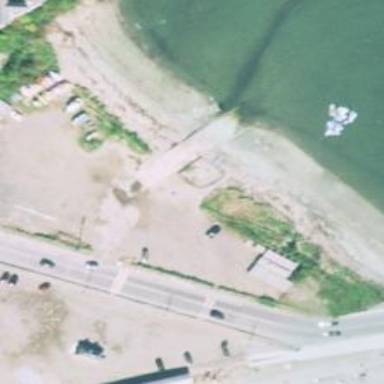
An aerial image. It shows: Slipway on leisure land.